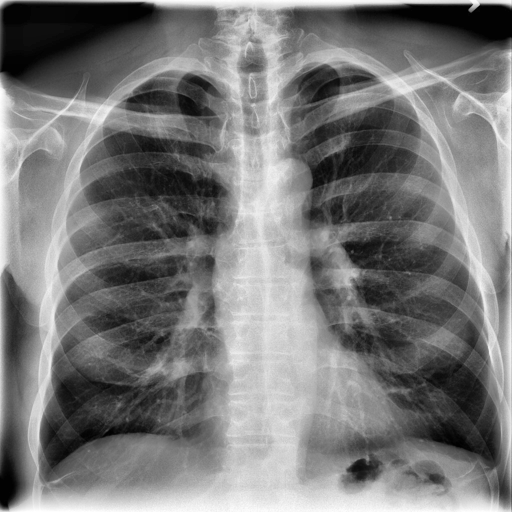
Finding: NORMAL